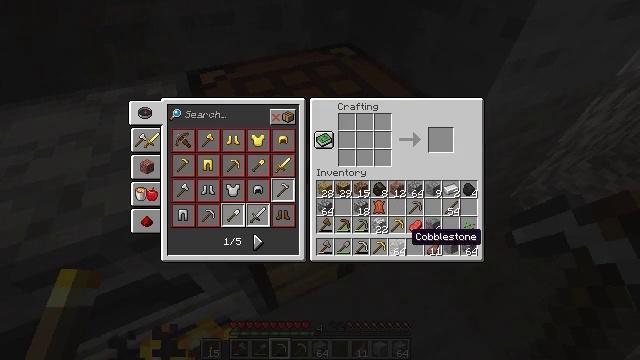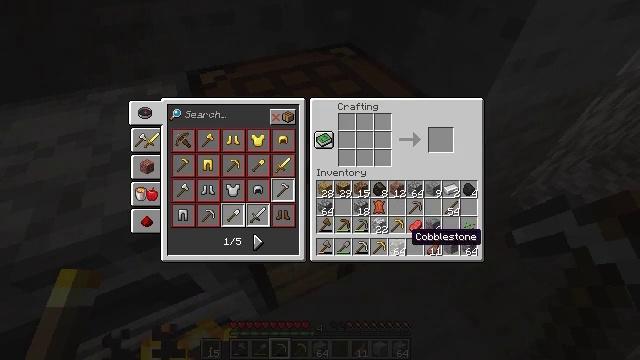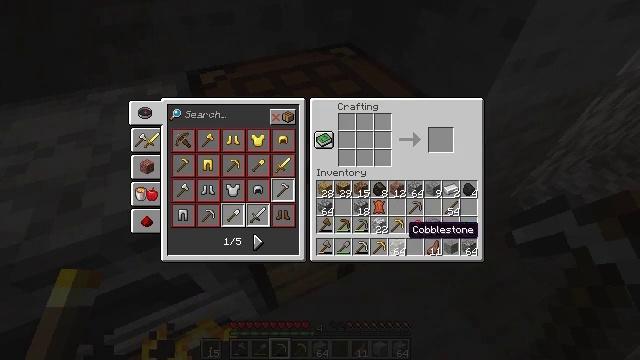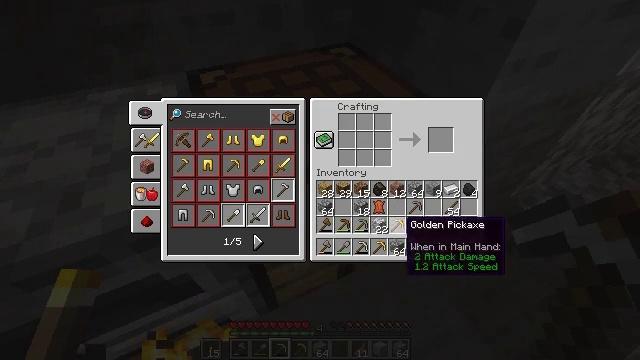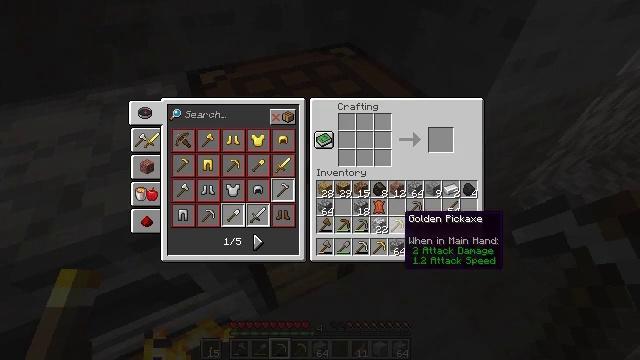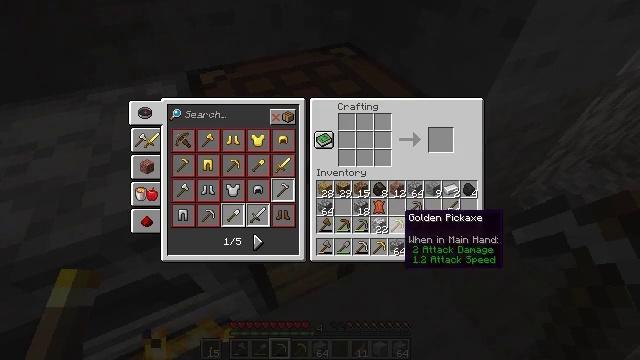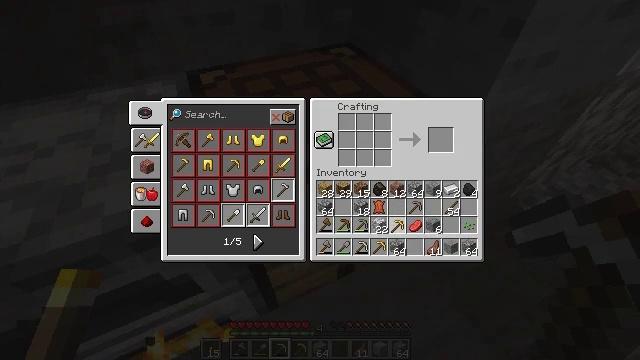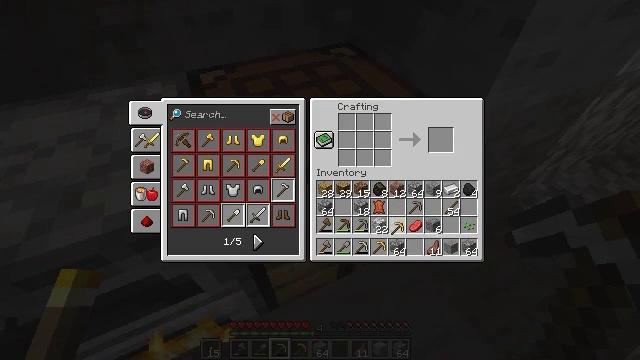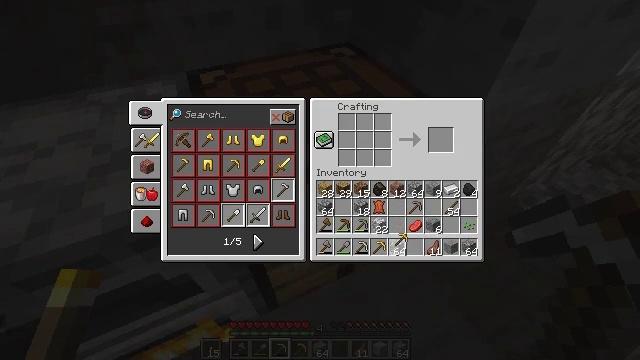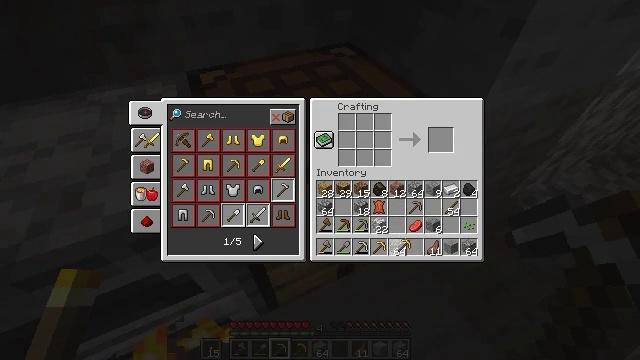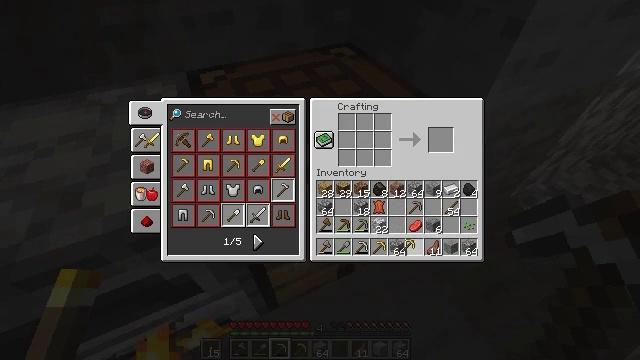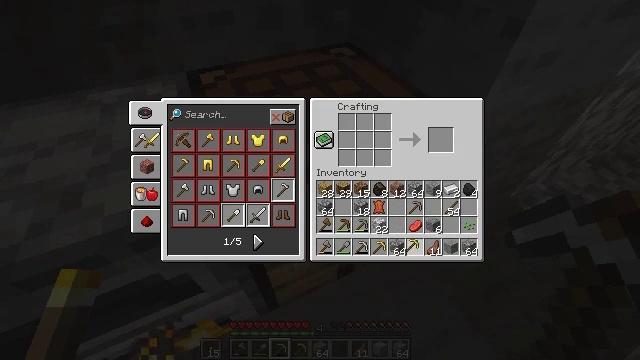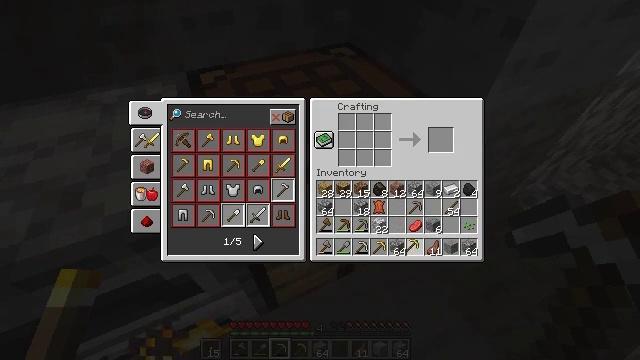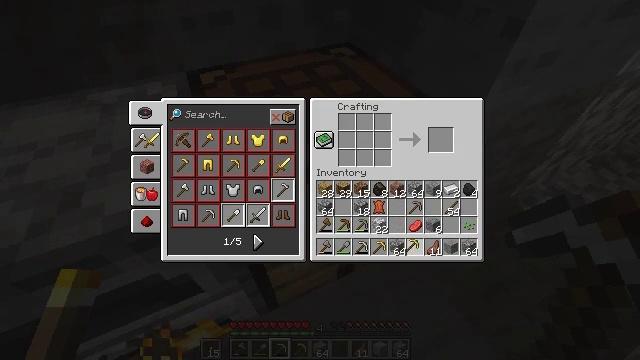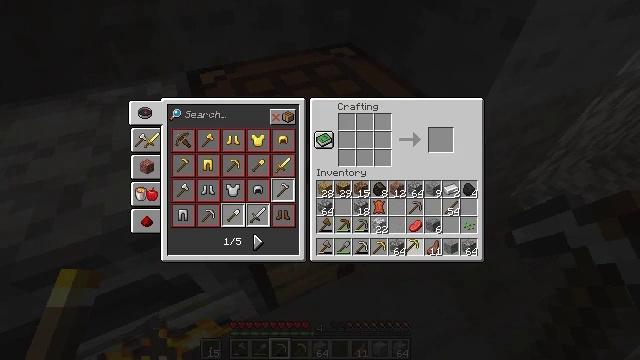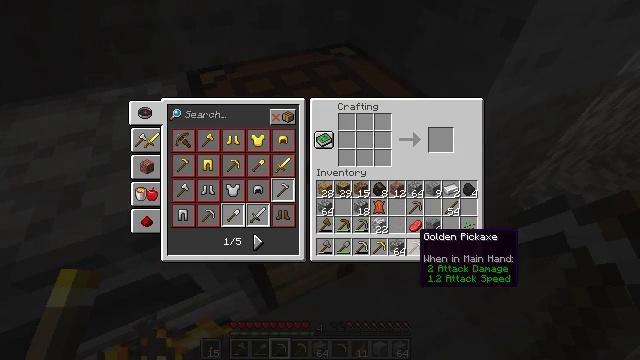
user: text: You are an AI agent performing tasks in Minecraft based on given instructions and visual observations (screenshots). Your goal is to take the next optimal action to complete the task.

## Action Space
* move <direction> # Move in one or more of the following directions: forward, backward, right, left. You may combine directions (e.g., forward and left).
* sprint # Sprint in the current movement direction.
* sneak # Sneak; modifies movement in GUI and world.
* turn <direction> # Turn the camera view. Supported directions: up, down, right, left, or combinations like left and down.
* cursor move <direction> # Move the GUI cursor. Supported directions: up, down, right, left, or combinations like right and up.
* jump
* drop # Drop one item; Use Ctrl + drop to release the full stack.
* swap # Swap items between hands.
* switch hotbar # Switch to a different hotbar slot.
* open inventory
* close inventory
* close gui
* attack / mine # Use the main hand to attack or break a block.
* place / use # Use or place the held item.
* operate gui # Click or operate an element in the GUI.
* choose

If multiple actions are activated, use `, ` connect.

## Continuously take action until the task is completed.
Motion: motion action
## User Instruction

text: Break the wall torch for relocation.
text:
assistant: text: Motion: no_op
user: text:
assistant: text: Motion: cursor move up
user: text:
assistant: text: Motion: no_op
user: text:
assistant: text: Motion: no_op
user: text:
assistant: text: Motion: no_op
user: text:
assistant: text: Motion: operate gui
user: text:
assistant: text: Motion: operate gui
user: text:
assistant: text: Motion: cursor move down
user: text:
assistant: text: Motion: no_op
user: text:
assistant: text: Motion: no_op
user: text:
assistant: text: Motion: no_op
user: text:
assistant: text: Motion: no_op
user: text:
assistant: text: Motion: operate gui
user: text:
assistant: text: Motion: operate gui
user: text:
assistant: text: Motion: no_op
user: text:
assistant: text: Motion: no_op
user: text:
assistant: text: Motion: no_op
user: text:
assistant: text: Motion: no_op
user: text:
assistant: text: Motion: no_op
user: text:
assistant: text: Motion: operate gui
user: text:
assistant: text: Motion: operate gui
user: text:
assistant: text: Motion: operate gui
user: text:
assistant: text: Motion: no_op
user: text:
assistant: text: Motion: no_op
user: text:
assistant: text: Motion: no_op
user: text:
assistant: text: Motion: no_op
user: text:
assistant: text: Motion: no_op
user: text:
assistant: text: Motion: no_op
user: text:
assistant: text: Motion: operate gui
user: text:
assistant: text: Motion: operate gui